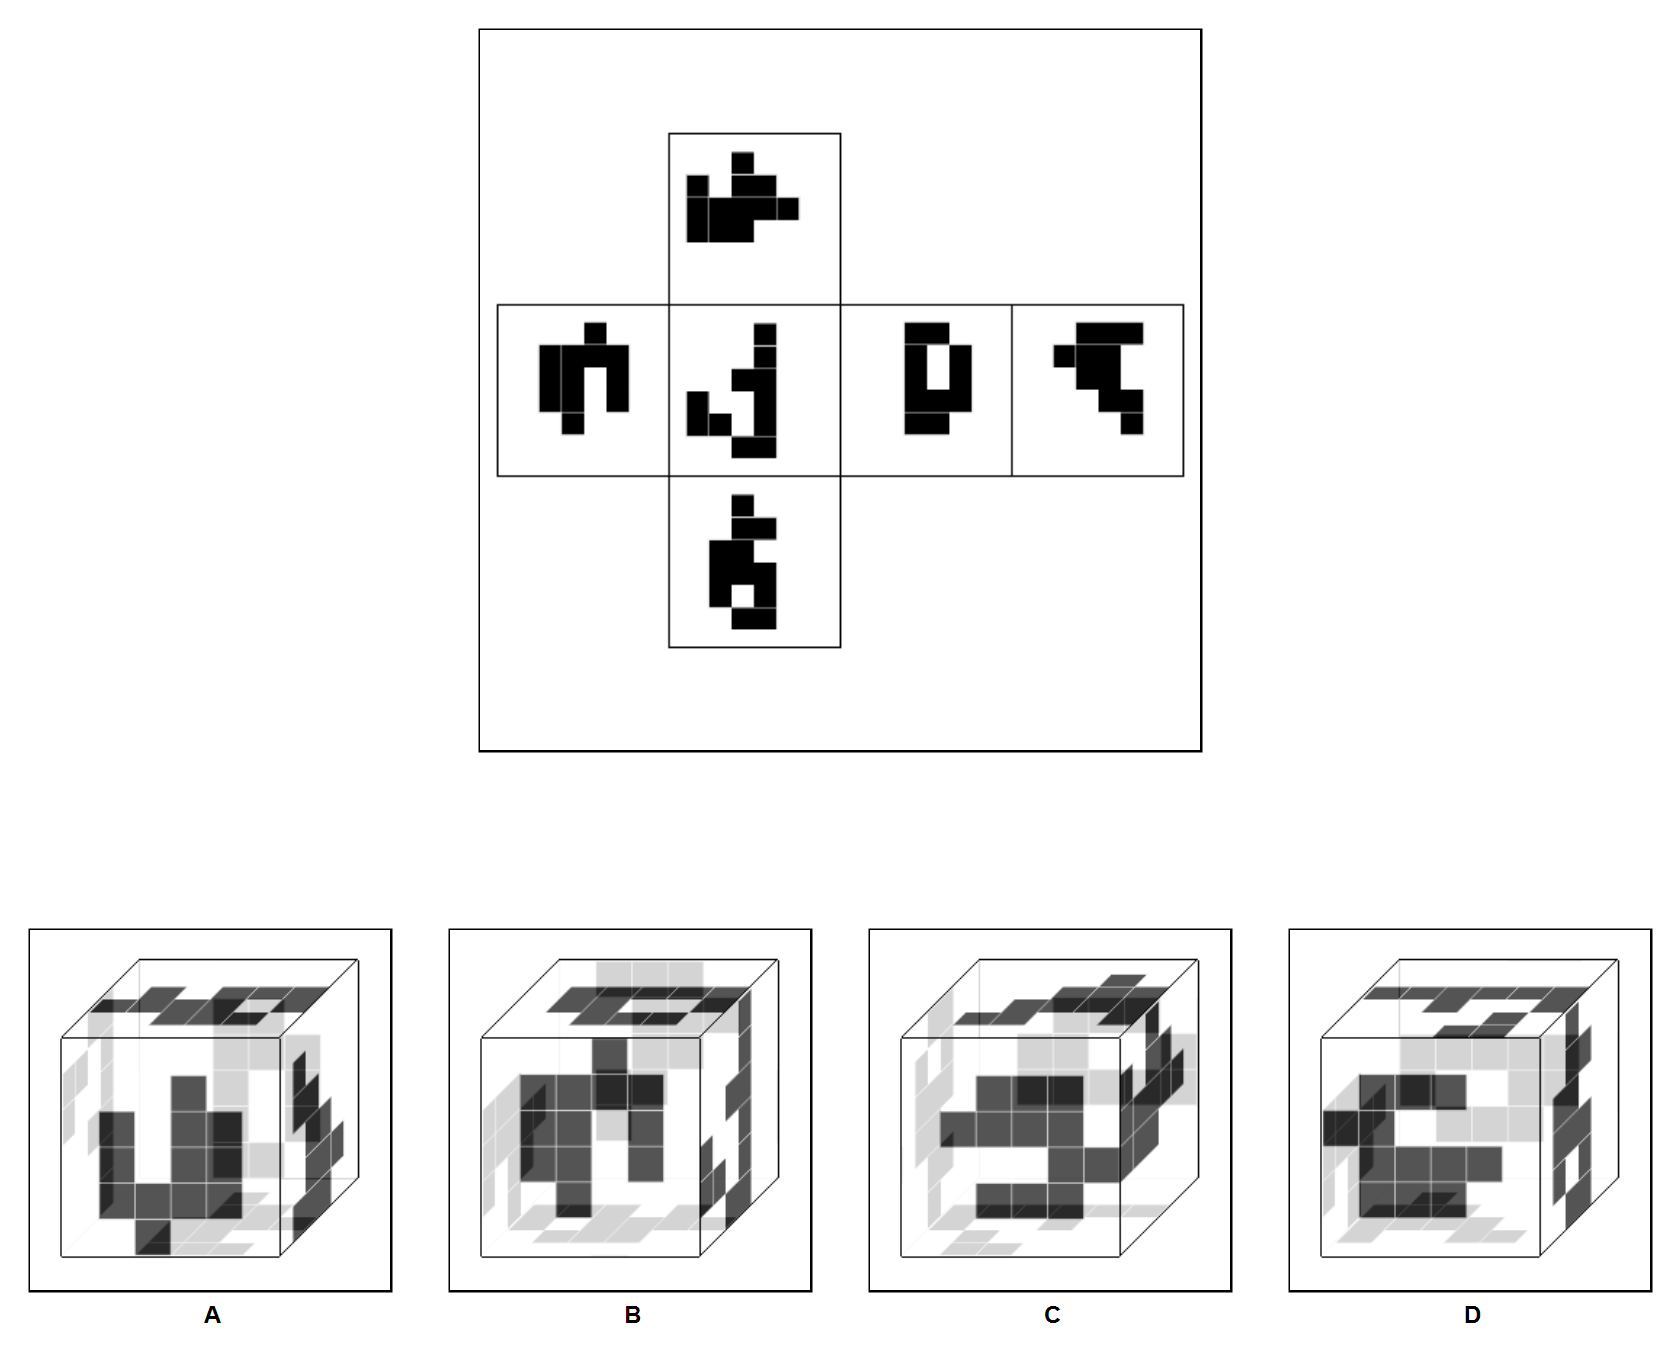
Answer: B